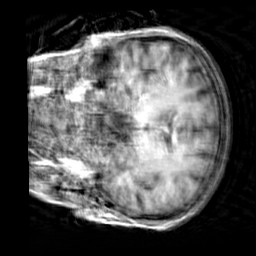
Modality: T1w
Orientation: coronal
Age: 21
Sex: female
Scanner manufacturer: siemens
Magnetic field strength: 3 T
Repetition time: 2.3 s
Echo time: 0.00303 s